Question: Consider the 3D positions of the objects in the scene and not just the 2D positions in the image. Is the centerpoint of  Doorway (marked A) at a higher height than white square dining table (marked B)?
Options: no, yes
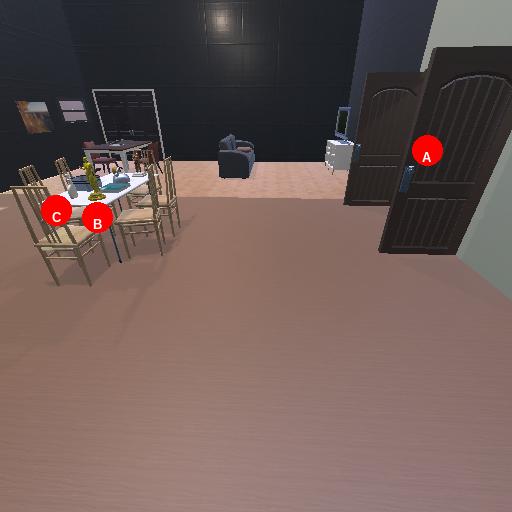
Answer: no